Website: crate-barrel
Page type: store-pickup
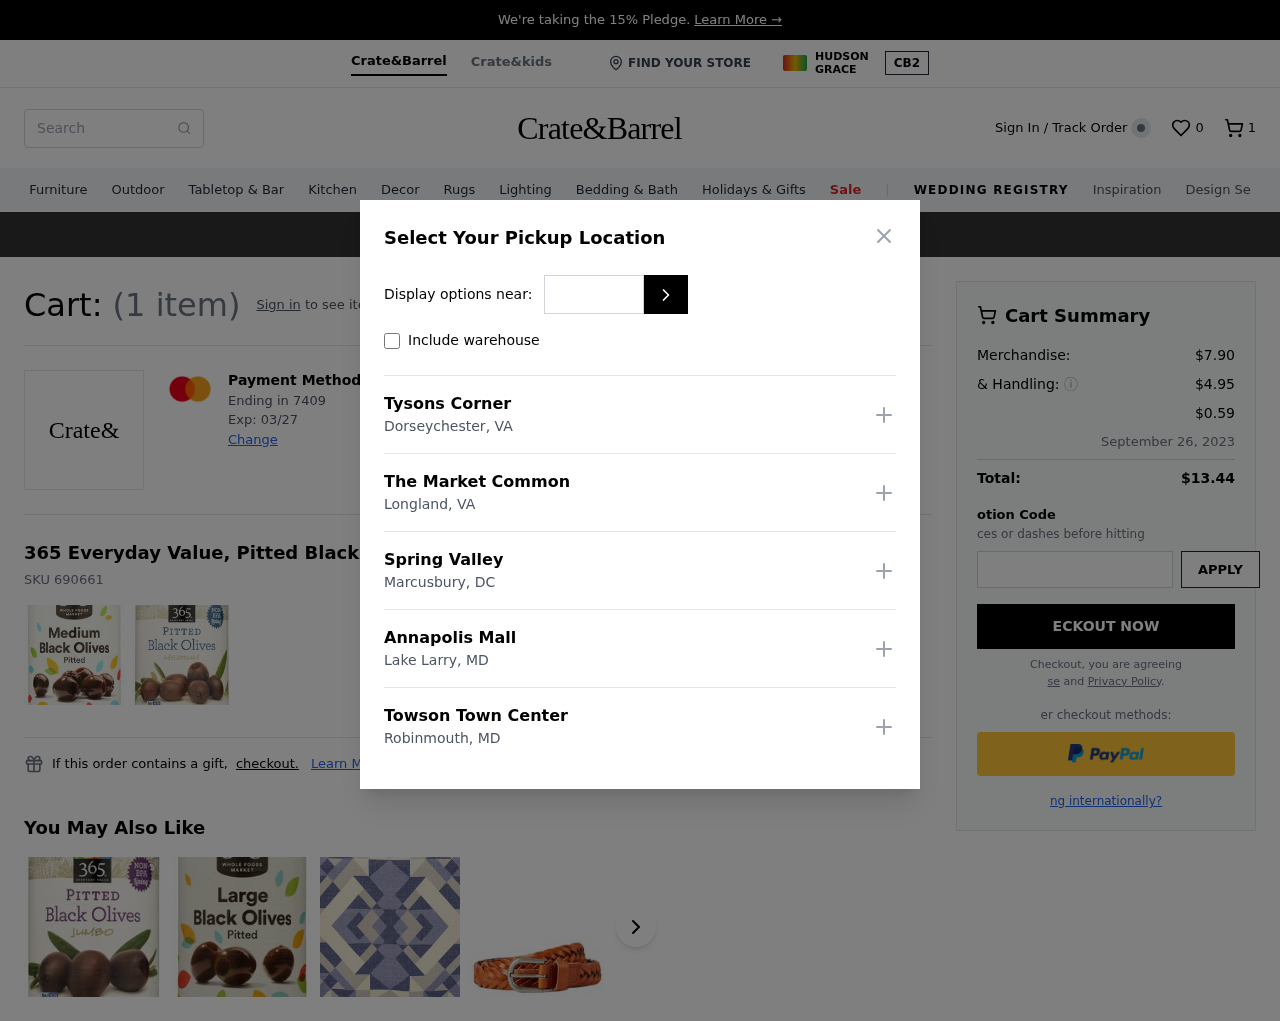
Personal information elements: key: PII_CARD_EXPIRY
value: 03/27
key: PII_CARD_LAST4
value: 7409
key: PII_LOCATION1_CITY
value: Dorseychester
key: PII_LOCATION1_NAME
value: Tysons Corner
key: PII_LOCATION1_STATE
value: VA
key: PII_LOCATION2_CITY
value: Longland
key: PII_LOCATION2_NAME
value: The Market Common
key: PII_LOCATION2_STATE
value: VA
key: PII_LOCATION3_CITY
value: Marcusbury
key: PII_LOCATION3_NAME
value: Spring Valley
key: PII_LOCATION3_STATE
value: DC
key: PII_LOCATION4_CITY
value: Lake Larry
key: PII_LOCATION4_NAME
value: Annapolis Mall
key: PII_LOCATION4_STATE
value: MD
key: PII_LOCATION5_CITY
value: Robinmouth
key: PII_LOCATION5_NAME
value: Towson Town Center
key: PII_LOCATION5_STATE
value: MD
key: PII_POSTCODE
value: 36898
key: PII_STATE_ABBR
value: MD
Product elements: key: PRODUCT1_NAME
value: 365 Everyday Value, Pitted Black Olives, Medium, 6 oz
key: PRODUCT1_SKU
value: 690661
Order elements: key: ORDER_NUM_ITEMS
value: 1
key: ORDER_NUM_ITEMS
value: (1 item)
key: ORDER_SUBTOTAL
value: $7.90
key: ORDER_SHIPPING_COST
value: $4.95
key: ORDER_SURCHARGE
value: $0.59
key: ORDER_DELIVERY_DATE
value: September 26, 2023
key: ORDER_TOTAL
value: $13.44
Search elements: key: HEADER_SEARCH
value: Search
Other elements: key: WISHLIST_NUM_ITEMS
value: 0